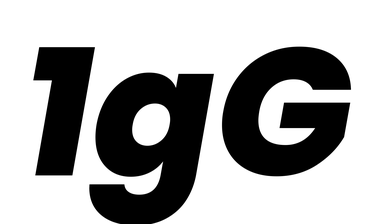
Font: Poppins-ExtraBoldItalic